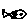
Label: fish